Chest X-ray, AP view. Patient: 39 years old, sex M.
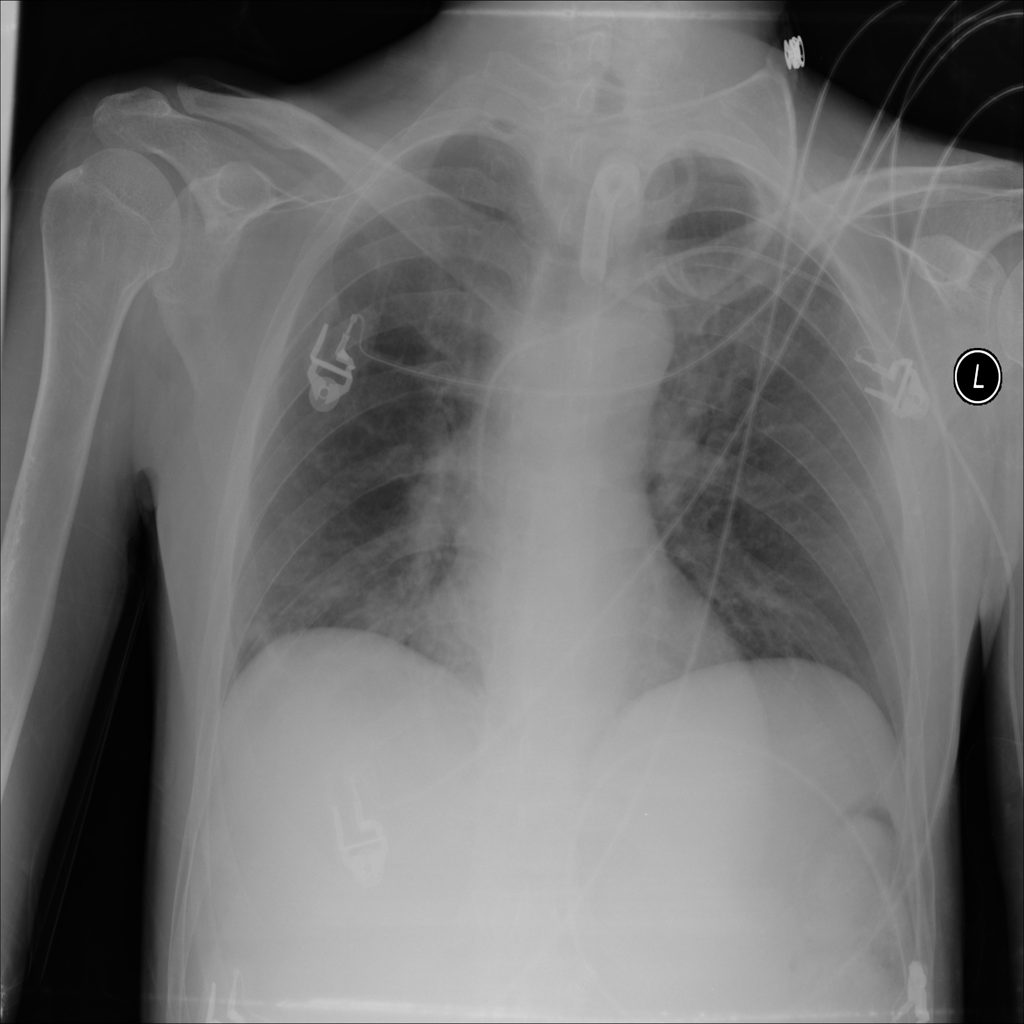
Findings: Atelectasis